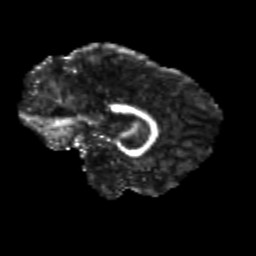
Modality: FA
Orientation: sagittal
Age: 26
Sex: female
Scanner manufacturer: siemens
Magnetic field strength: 3 T
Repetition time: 3.5 s
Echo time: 0.104 s